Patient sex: F
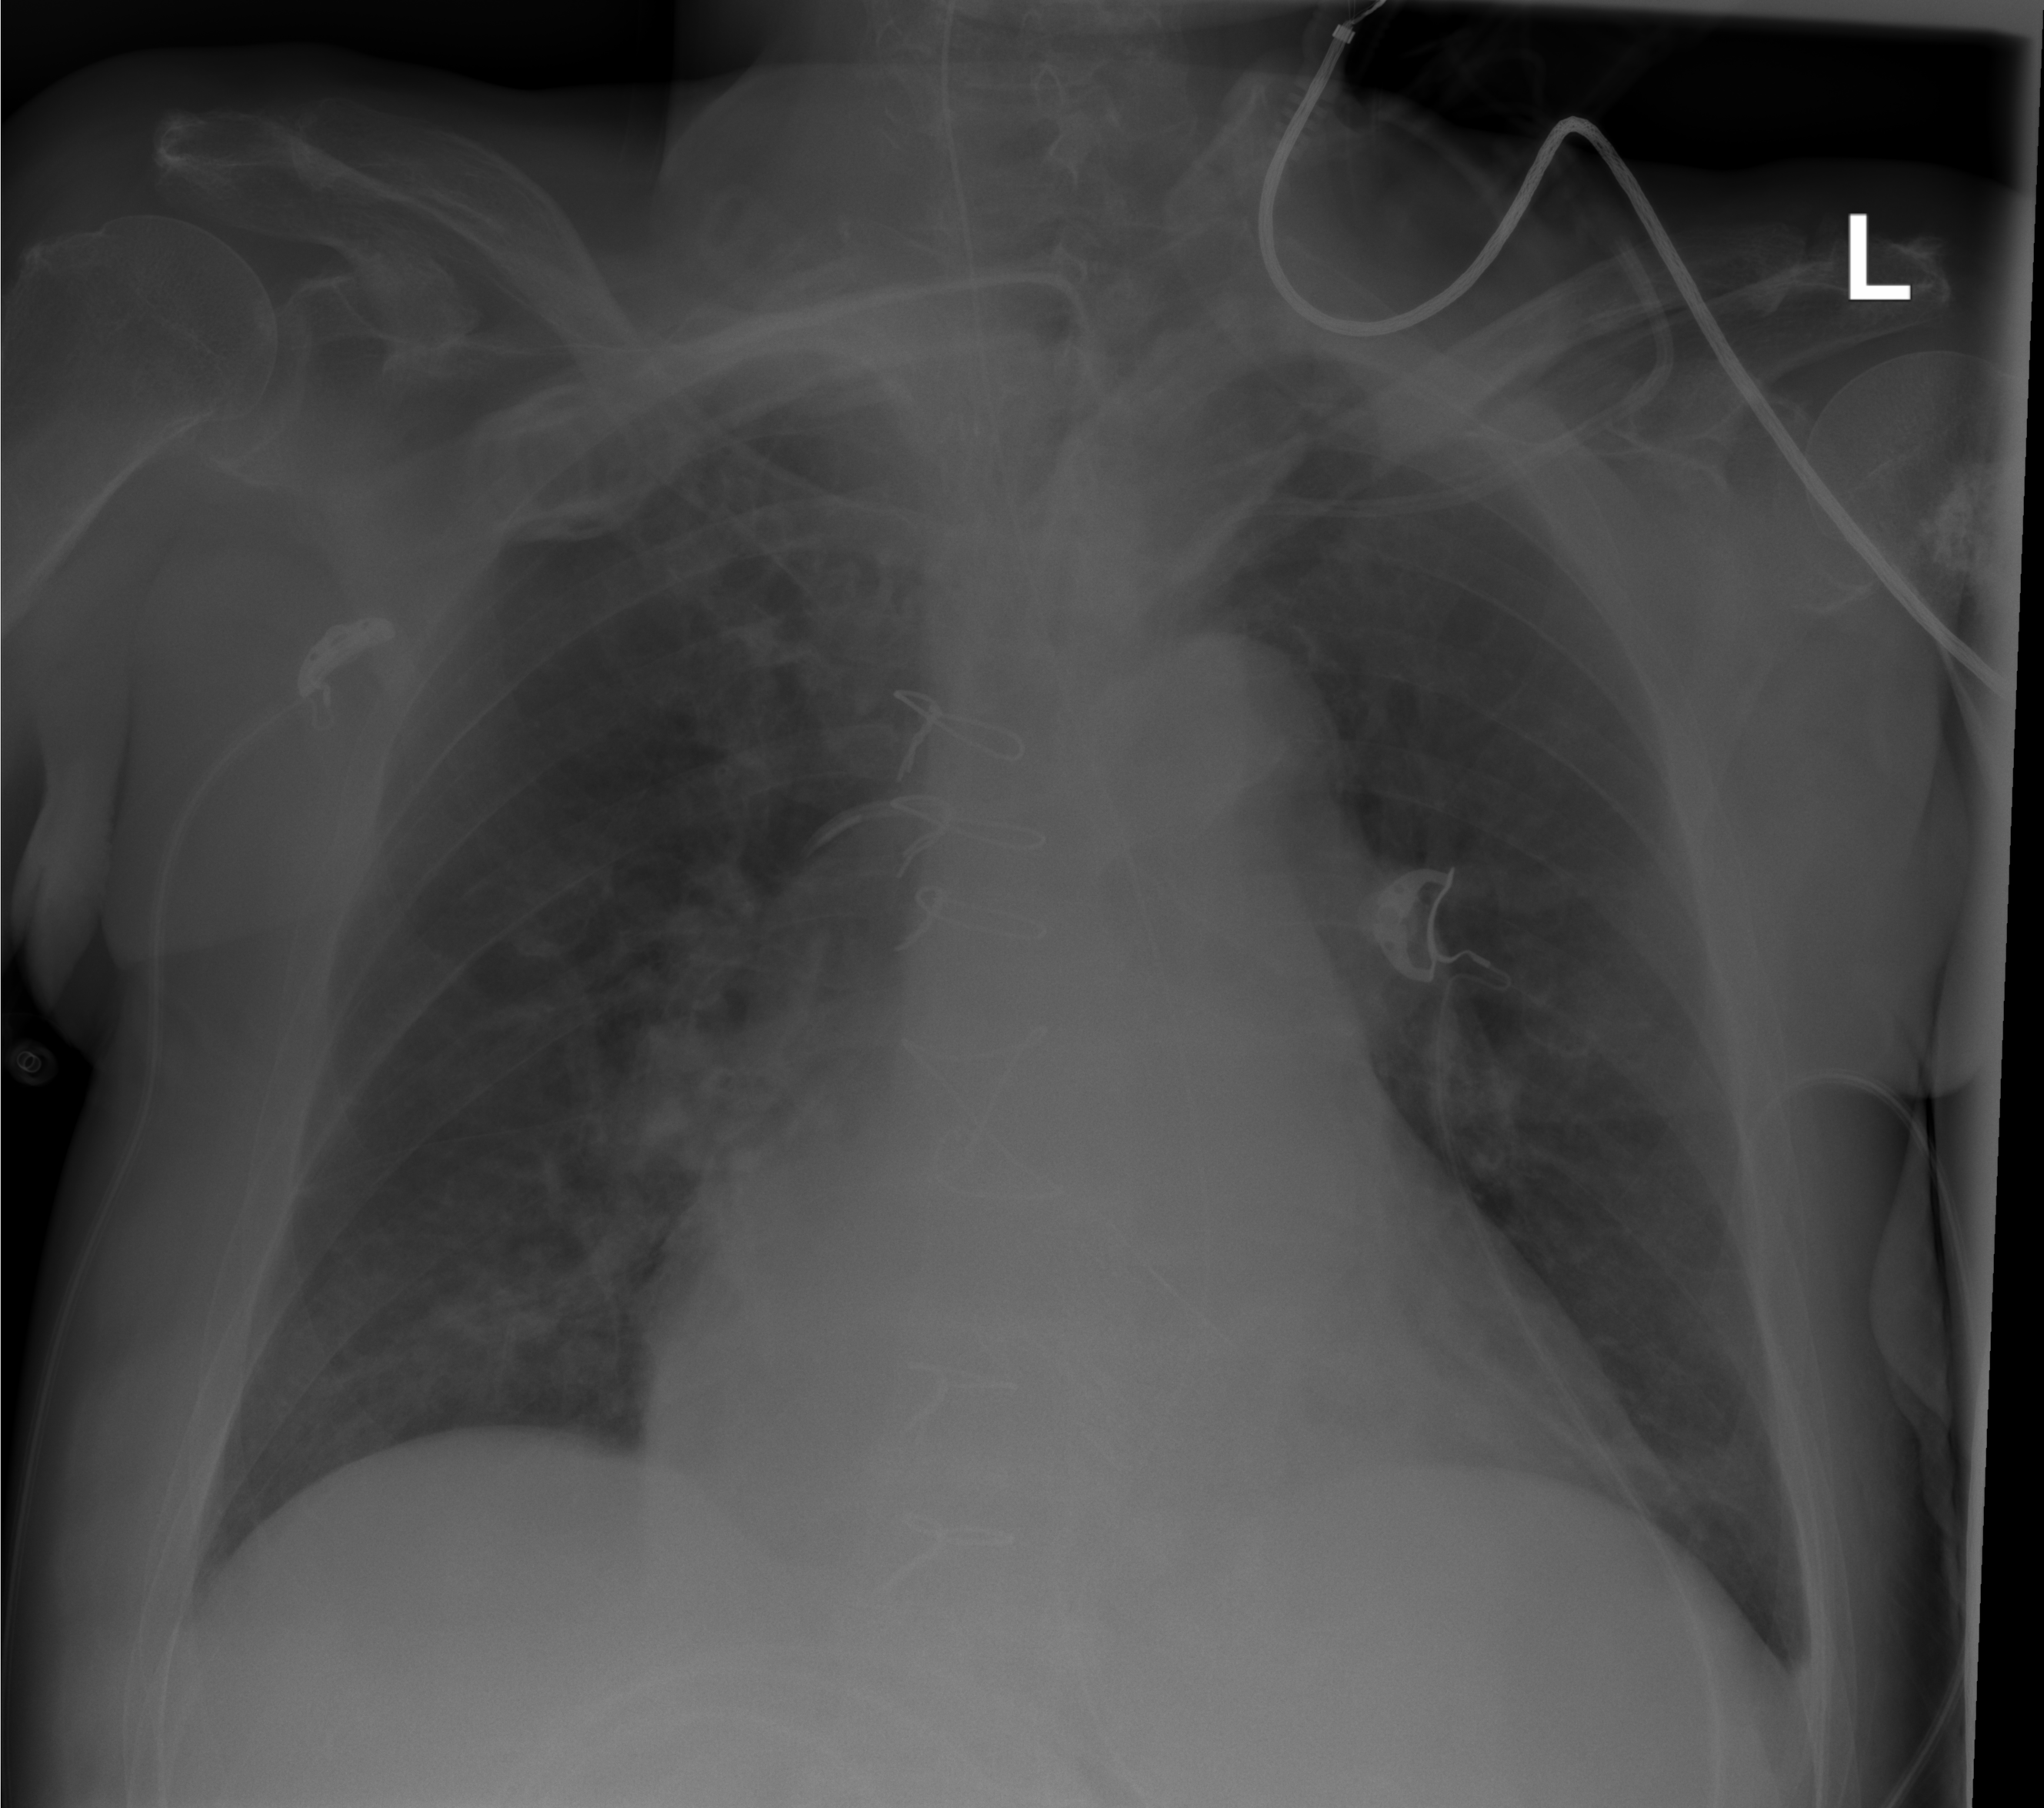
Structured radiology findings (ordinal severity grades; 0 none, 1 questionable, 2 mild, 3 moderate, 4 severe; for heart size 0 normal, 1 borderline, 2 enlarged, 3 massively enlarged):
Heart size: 2
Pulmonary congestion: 1
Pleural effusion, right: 0
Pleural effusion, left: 0
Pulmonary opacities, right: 0
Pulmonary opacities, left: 0
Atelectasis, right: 1
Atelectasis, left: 1